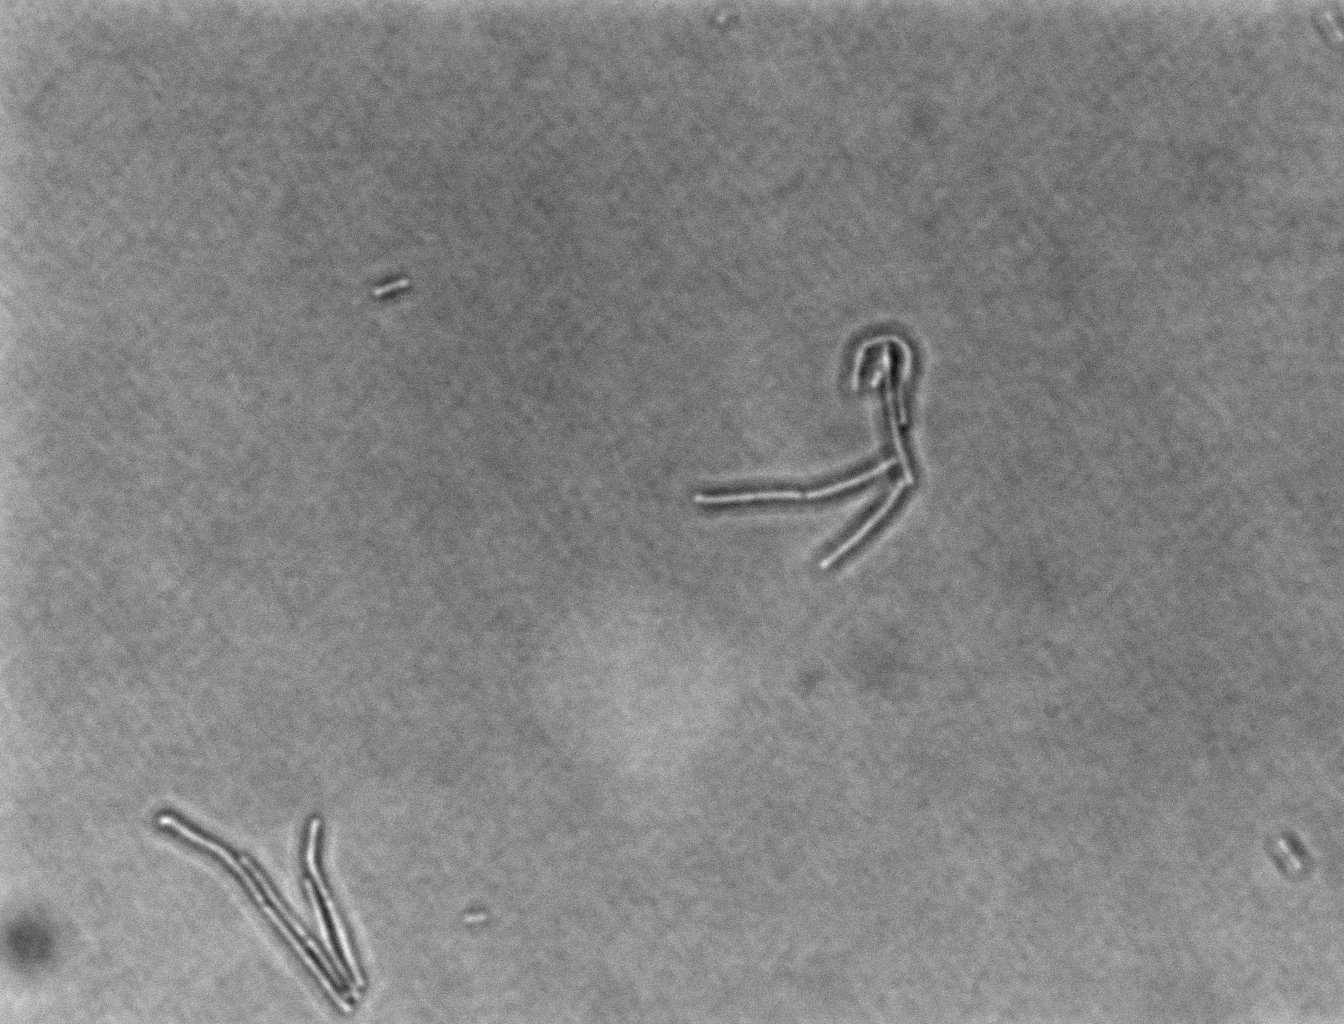
Brightfield microscopy, 60x objective, 3 h incubation